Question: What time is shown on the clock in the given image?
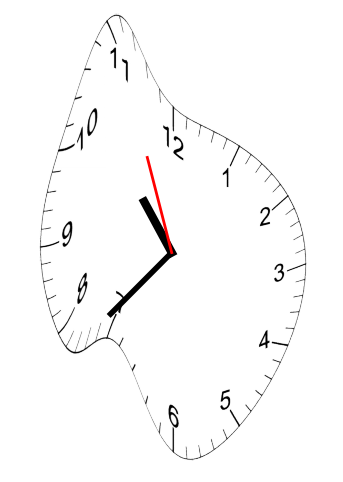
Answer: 10:36:56